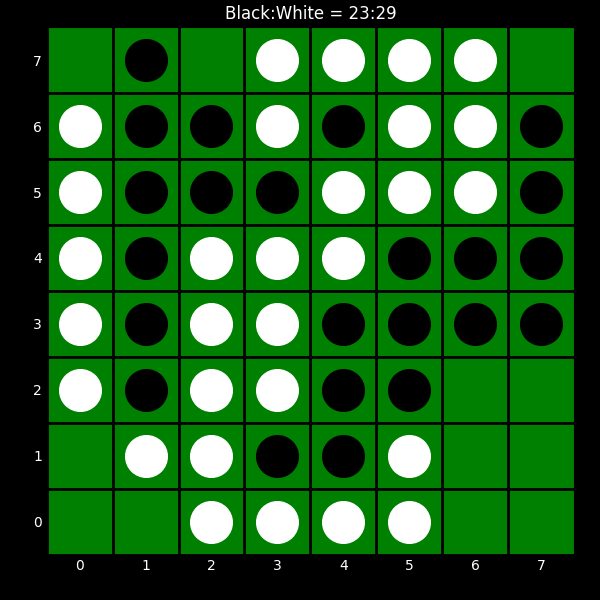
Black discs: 23
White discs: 29